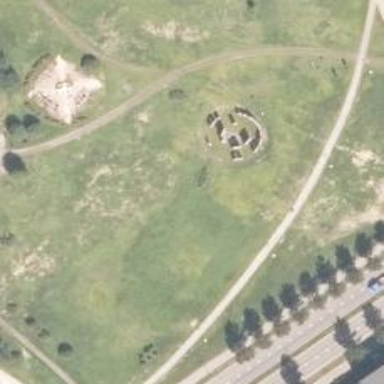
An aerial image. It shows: Sculpture memorial with historic significance.